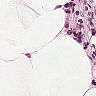
Metastatic tissue present: no